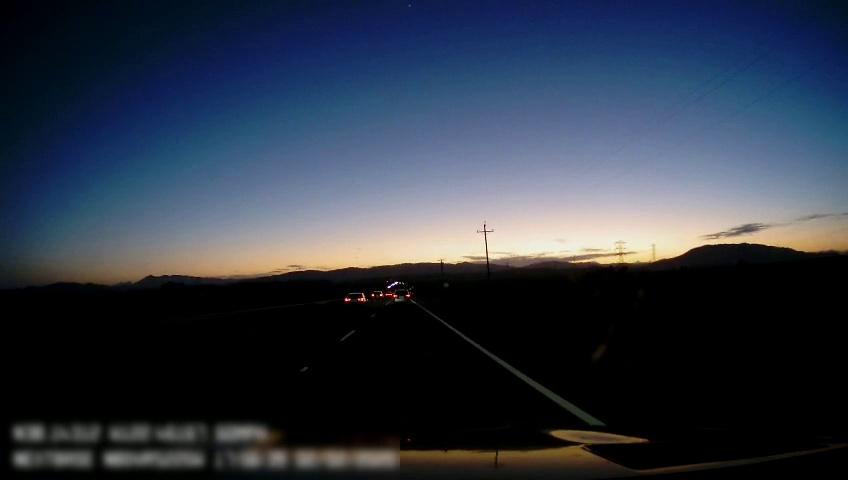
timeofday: Dusk/Dawn/Twilight
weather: Sunny
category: Drivable Space
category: Vehicles | SUV
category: Vehicles | SUV
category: Vehicles | Car
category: Lanes | Alternate Lane
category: Lanes | Current Lane
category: Lanes | Current Lane